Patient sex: M
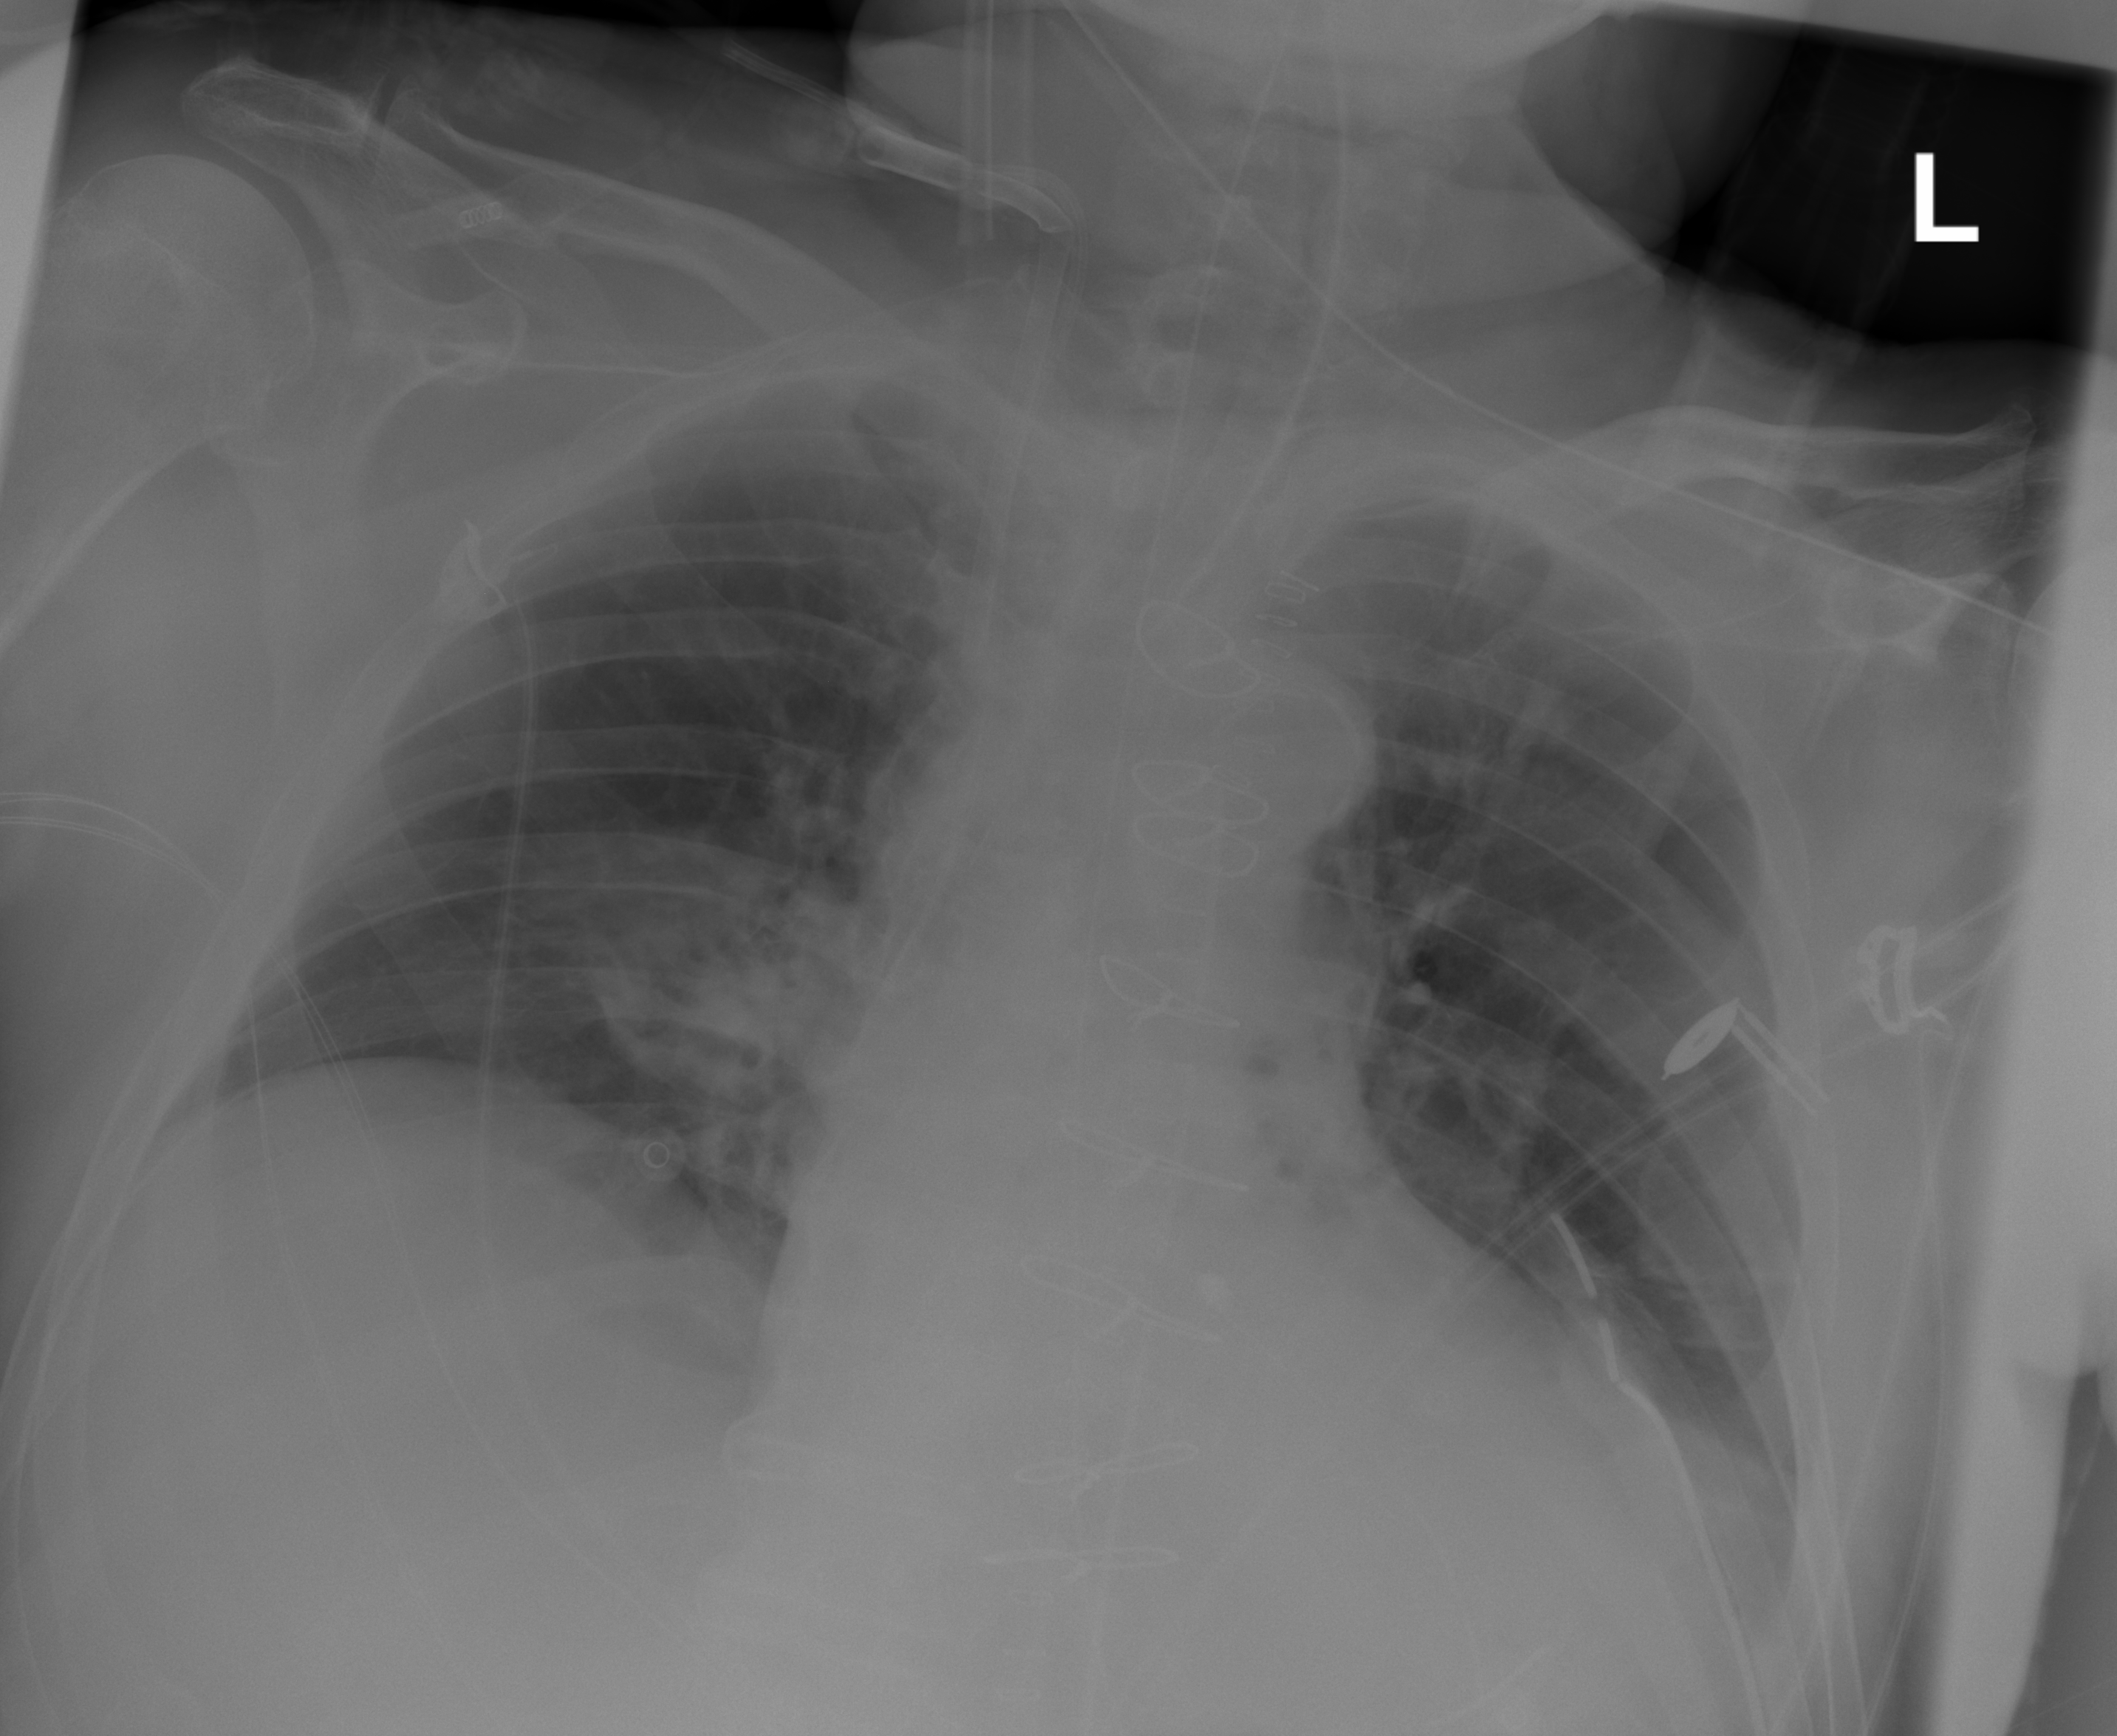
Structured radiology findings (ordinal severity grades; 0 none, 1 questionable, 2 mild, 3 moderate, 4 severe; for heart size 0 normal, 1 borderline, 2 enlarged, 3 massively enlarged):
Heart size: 2
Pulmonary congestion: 2
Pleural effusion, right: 0
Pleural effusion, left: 1
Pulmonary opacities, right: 0
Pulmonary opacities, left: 0
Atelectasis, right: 2
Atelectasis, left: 2